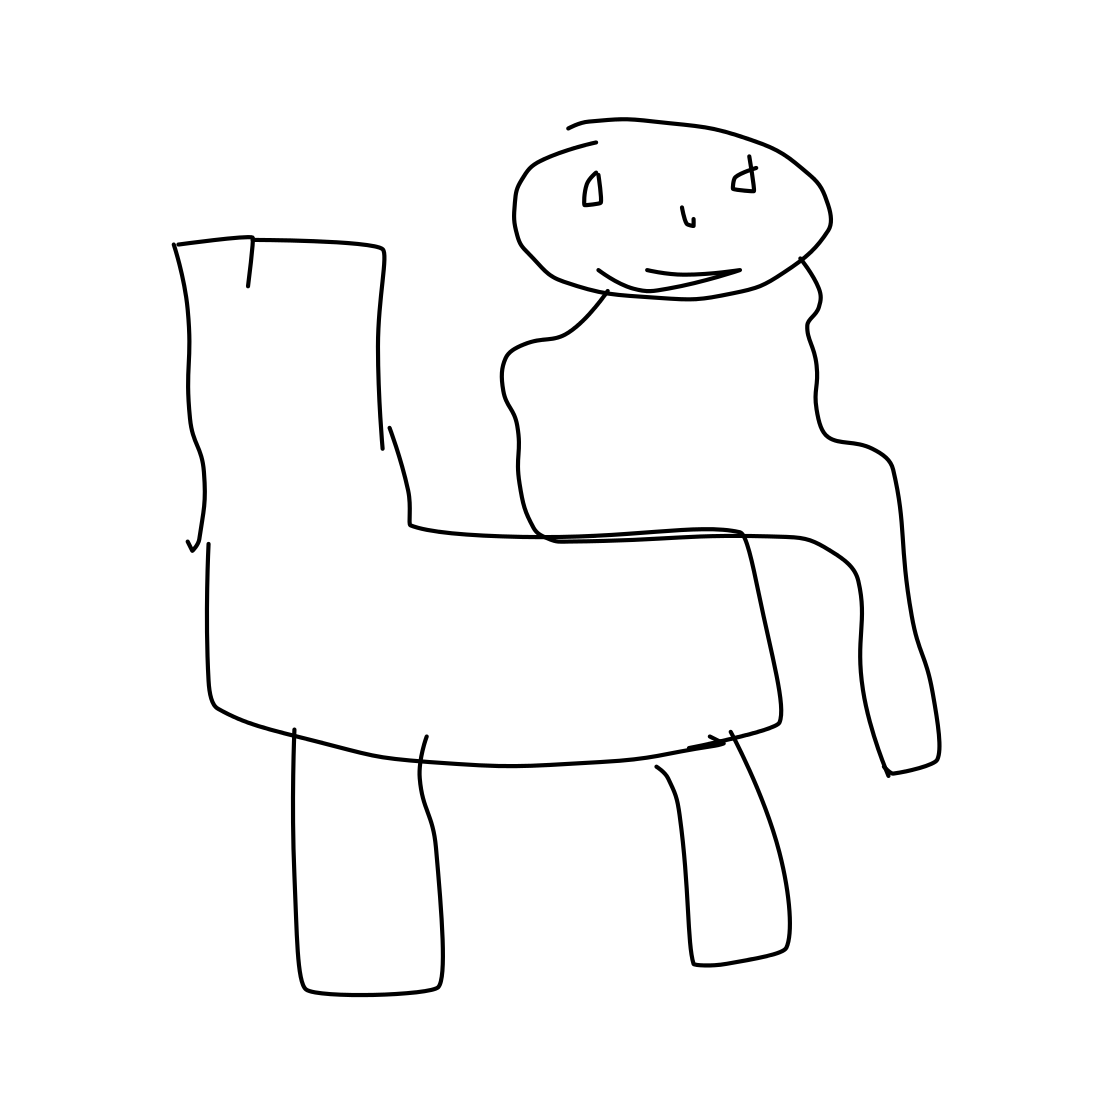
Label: person sitting